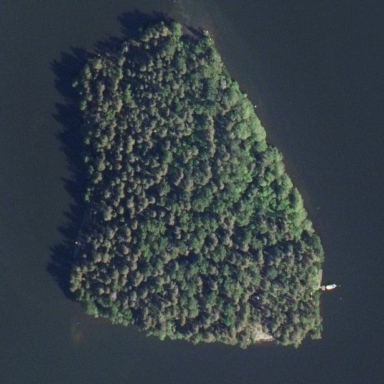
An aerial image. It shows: Islet surrounded by forest.